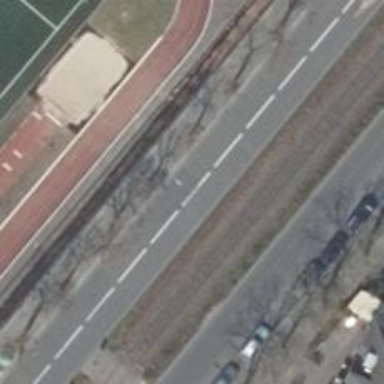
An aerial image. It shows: Secondary road with asphalt surface. It has lane markings and shared busway on the right.